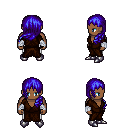
a pixel art fantasy rpg character, male body template, human, dark skin, brown robe, white pants, blue left-swept hairstyle, white cloth bandages, metal boots, four views (front, back, left, right), 2x2 character sprite sheet, small pixel art, hard edges, no anti-aliasing